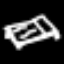
Label: bed